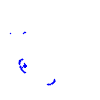
Particle: proton